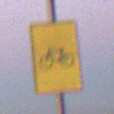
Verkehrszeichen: RadverkehrOhnePfeilsymbol
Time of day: SunriseSunset
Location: Outdoor (Nature)
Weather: PartlyCloudy
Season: NotSpecified
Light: Natural